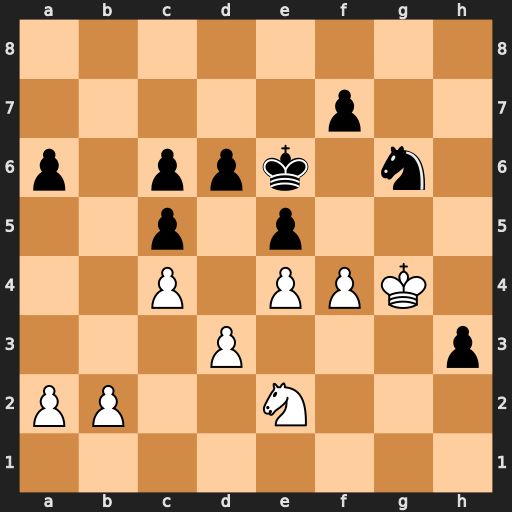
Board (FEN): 8/5p2/p1ppk1n1/2p1p3/2P1PPK1/3P3p/PP2N3/8
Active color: w
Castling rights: -
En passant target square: -
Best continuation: f5+ Kf6 fxg6